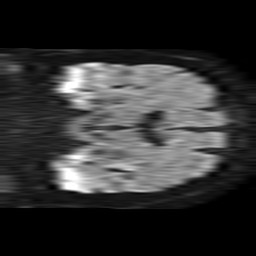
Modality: TRACE
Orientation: coronal
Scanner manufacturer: philips
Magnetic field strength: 1.5 T
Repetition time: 4.6 s
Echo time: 0.08517 s